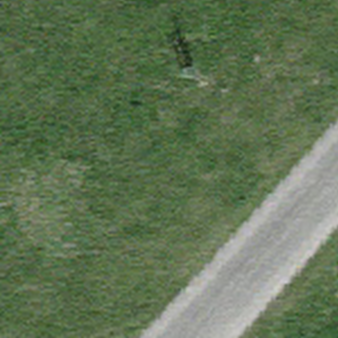
Label: other